Aerial crown-view tile of a tropical tree (Barro Colorado Island, Panama), acquired 20250915:
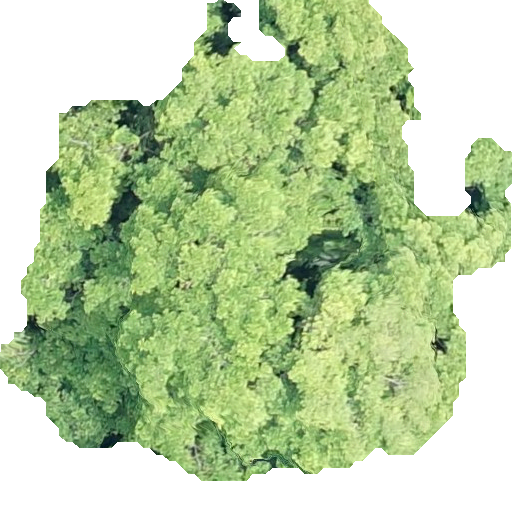
Species: Terminalia amazonia
GBIF accepted scientific name: Terminalia amazonica
Crown area: 242.383 m²